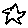
Label: star